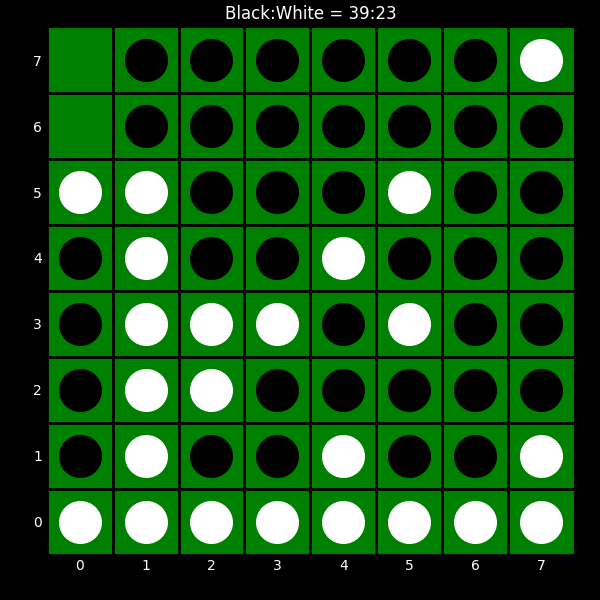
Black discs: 39
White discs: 23